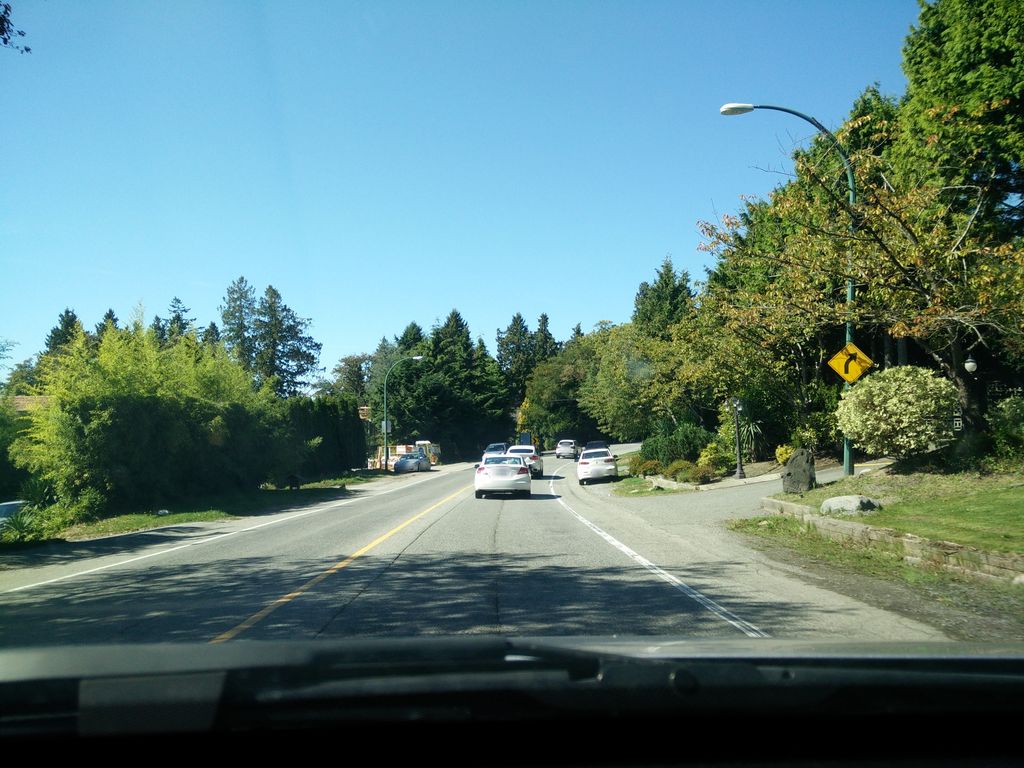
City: vancouver